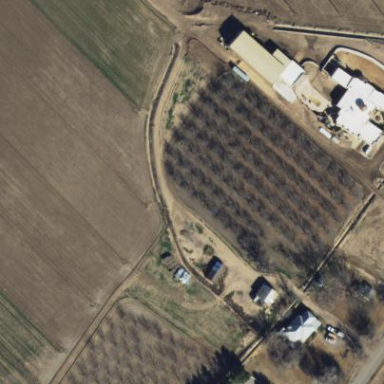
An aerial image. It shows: Orchard.